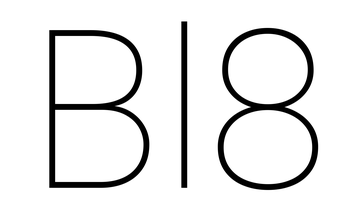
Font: Roboto_Thin